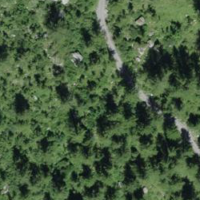
EUNIS habitat code: 23
Species observed at this site:
Pimpinella major